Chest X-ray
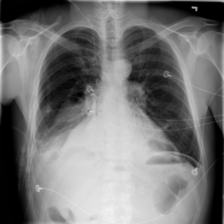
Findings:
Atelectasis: positive
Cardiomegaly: negative
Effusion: negative
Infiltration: negative
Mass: negative
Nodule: negative
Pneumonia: negative
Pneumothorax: negative
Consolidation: negative
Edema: negative
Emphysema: negative
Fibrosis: negative
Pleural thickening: negative
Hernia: negative